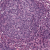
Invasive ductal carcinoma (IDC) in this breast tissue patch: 1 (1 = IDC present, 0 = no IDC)